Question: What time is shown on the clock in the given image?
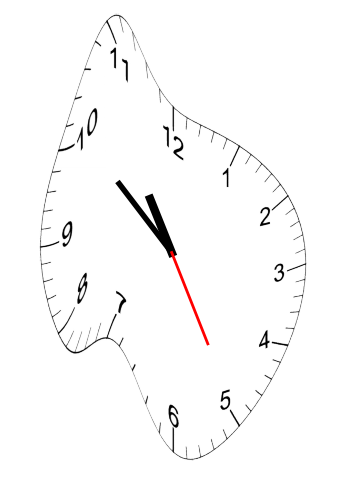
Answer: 10:51:25